Field crop: tomato
Growth stage: 2
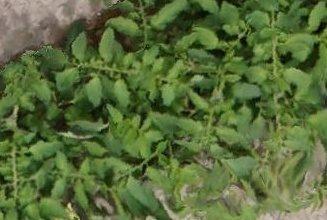
Species: tomato